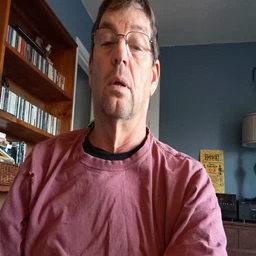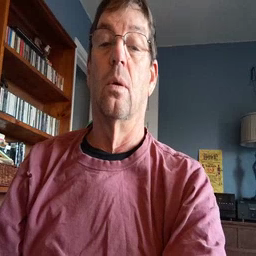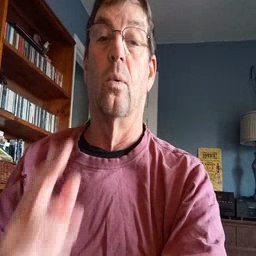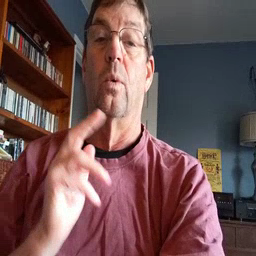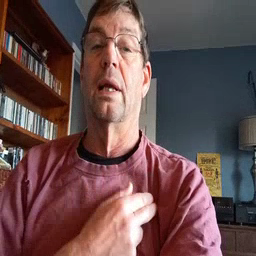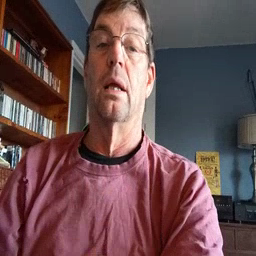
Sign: weus